RGB frame:
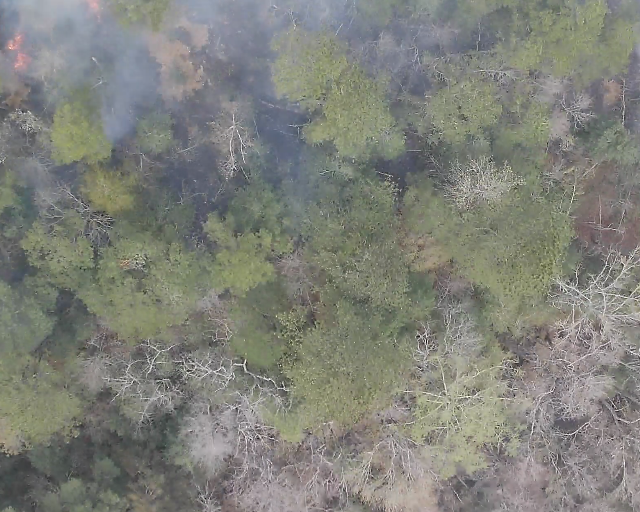
Thermal frame:
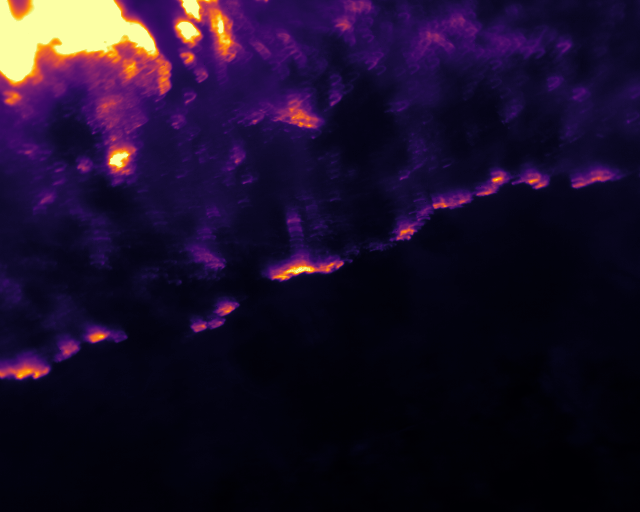
Captured: 2026-02-26 03:10:45
Pixels at or above 80 °C: 19992 (fraction of frame: 0.06101)